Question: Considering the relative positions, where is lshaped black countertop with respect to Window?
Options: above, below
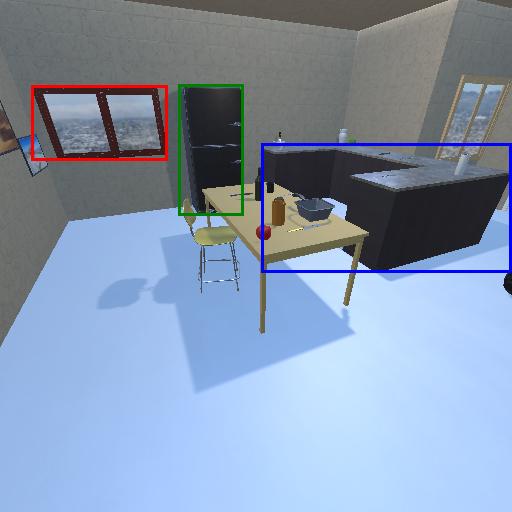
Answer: above